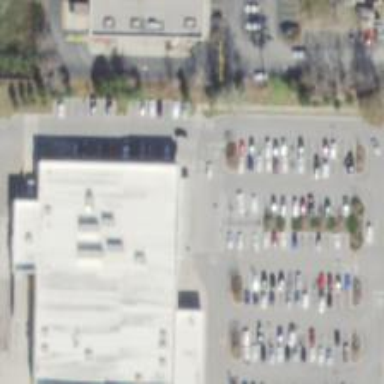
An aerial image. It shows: Parking space.